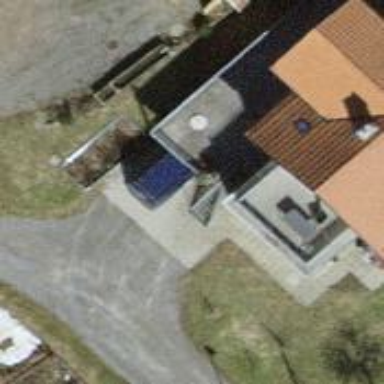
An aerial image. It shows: Driveway.